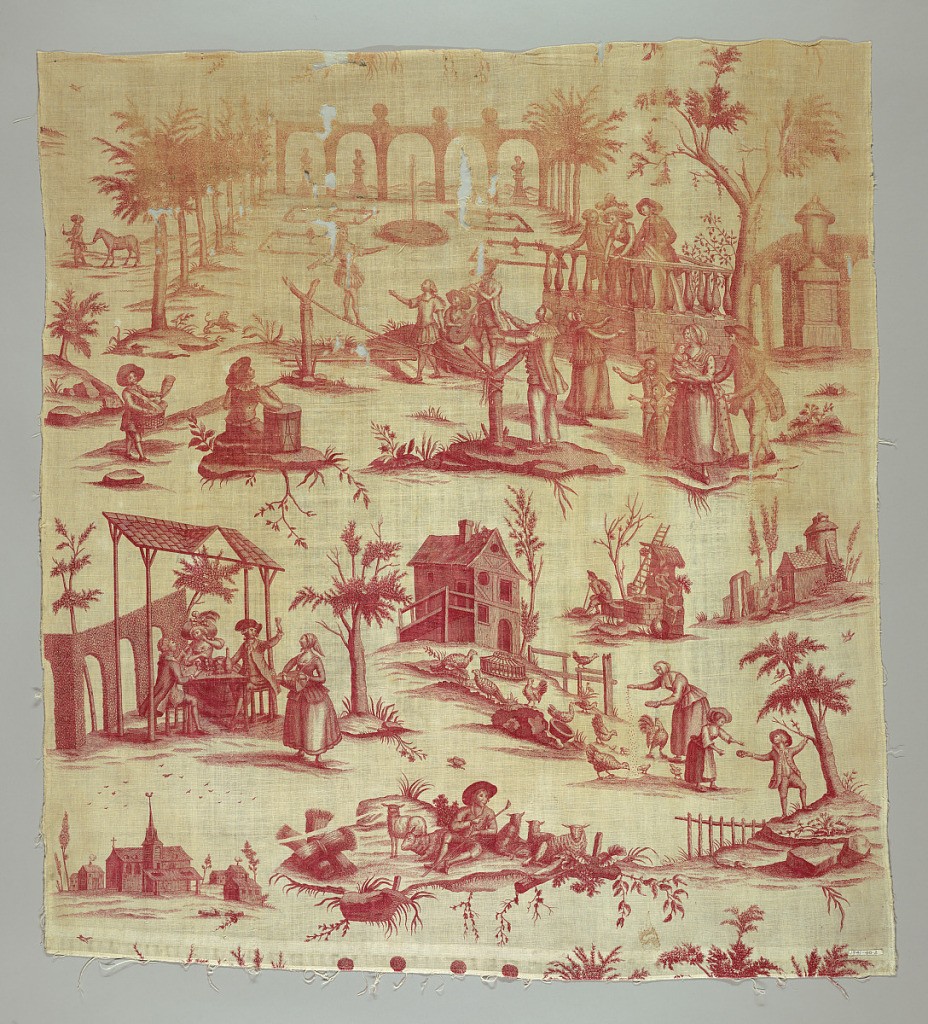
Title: La danseuse de corde
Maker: Petitpierre et Cie, Nantes, France, 1770–1848
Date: ca. 1785
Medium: cotton Technique: printed by engraved copper plate on plain weave; printed in red
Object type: Textile
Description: Motifs showing country occupations and a scene of chateau park with tight-rope walker entertaining groups of people.